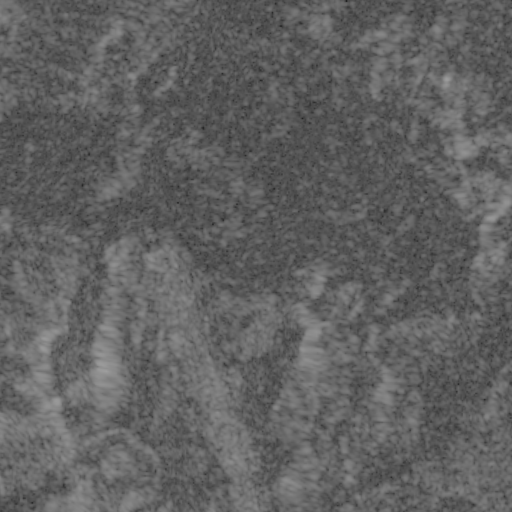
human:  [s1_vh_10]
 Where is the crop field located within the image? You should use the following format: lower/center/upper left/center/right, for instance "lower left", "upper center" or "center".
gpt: The crop field is located in the lower right of the image.
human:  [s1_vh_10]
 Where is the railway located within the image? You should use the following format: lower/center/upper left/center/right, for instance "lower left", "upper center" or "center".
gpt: The railway is located in the right of the image.
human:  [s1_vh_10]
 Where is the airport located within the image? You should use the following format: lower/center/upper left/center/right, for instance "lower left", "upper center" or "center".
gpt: There is no airport in the image.

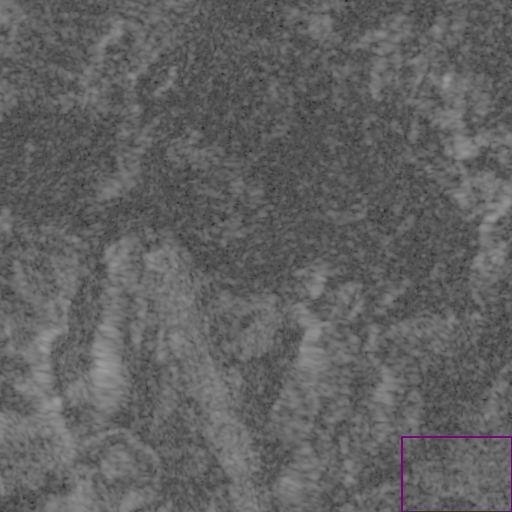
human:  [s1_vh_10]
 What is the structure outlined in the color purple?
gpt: The structure outlined in purple is a crop field.
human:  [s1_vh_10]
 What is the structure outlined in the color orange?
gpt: There is no orange outline.